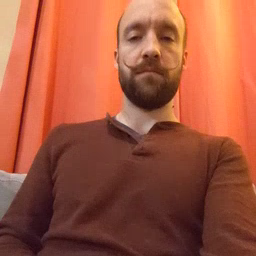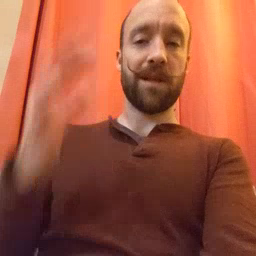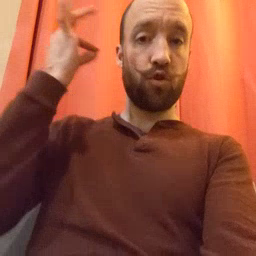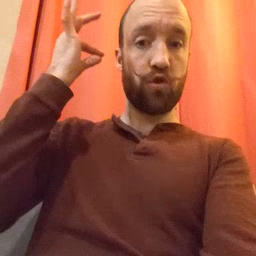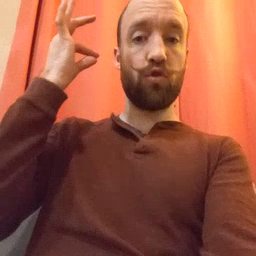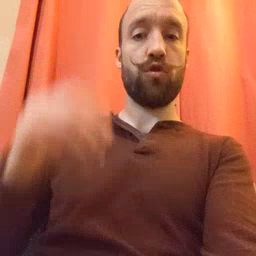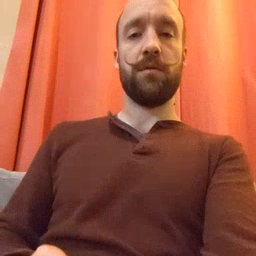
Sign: hair